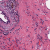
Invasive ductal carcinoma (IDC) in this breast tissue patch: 0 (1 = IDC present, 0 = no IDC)